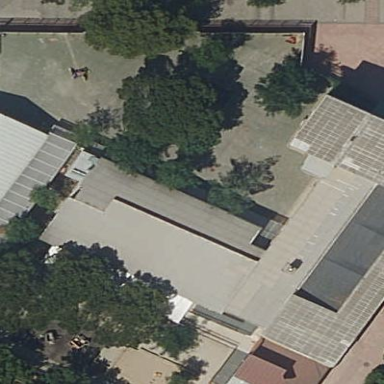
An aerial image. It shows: School building.